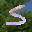
Label: 5